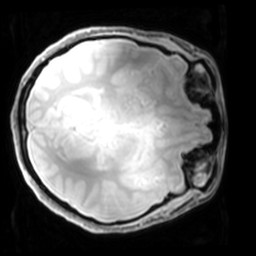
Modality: PDw
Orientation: axial
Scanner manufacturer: philips
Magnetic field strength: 7 T
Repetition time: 0.008 s
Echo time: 0.001974 s